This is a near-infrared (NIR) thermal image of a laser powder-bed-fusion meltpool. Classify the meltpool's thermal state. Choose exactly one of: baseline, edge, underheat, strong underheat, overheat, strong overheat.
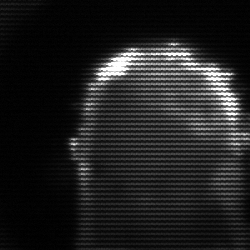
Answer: baseline